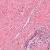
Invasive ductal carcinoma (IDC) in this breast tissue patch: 0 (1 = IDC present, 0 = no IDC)